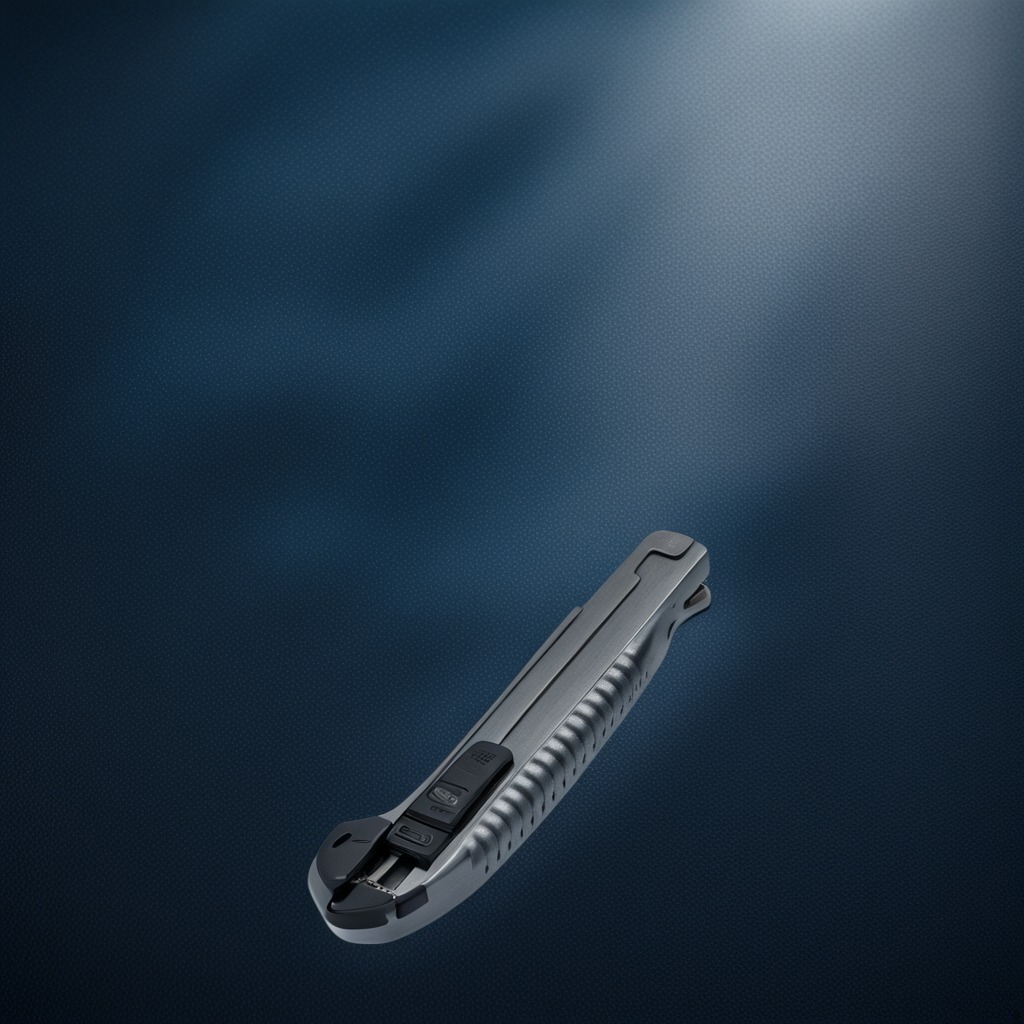
A utility knife lies on the clean granite tabletop covered with a blue rubber mat inside a workshop at night dim ambient light soft shadows worn but beneath the mat